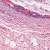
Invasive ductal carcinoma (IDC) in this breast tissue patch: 0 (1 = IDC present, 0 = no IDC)